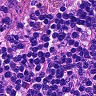
Metastatic tissue present: no